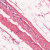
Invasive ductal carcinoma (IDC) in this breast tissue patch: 0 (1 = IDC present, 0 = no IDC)